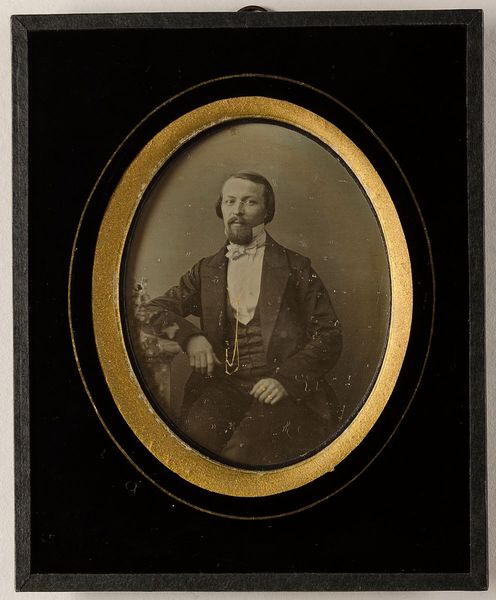
Titel: Der Uhrmacher H. Utz aus Hamburg (gest. 1910)
Künstler: Emilie Bieber
Standort: Hamburg
Institution: Museum für Kunst und Gewerbe Hamburg
Schlagwörter: mann, portrait, figur, industrie, foto, fotografie, photographie, photo, taschenuhr, gewerbe, lichtbild, handkoloriert, armbanduhr, daguerreotypie, uhrmacher, bildwerke, angewandte und bildende kunst, hessische systematik, porträt, porträtfotografie, porträtphotographie, hüftbild, handkolorierung